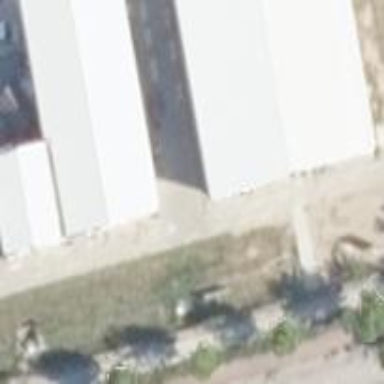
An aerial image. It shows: Industrial building.